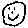
Label: smiley face